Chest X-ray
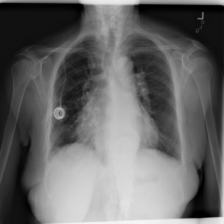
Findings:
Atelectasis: negative
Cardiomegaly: positive
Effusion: positive
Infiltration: negative
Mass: negative
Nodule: negative
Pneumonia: negative
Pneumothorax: negative
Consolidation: negative
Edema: positive
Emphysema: negative
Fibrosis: positive
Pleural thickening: negative
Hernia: positive